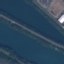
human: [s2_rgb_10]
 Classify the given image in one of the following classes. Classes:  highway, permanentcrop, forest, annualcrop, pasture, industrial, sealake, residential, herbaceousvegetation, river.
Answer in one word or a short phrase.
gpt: River